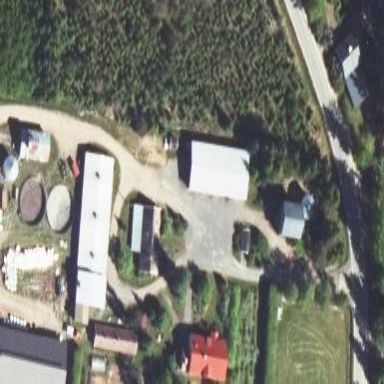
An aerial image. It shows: Farmyard area.